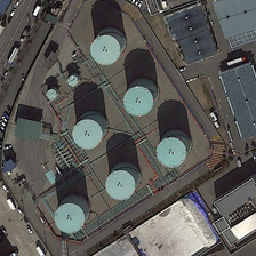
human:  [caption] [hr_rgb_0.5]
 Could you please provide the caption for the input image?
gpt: Many oil tankers are on the side of the road.

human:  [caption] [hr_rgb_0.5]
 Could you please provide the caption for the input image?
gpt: The big lawn and the small house beside the reservoir.

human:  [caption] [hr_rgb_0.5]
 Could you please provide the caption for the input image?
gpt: Large lawns and small houses near the reservoir.

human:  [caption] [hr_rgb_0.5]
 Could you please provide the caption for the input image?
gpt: Many oil tankers are on the roadside.

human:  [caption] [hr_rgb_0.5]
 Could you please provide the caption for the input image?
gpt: Many oil tankers are on the roadside.